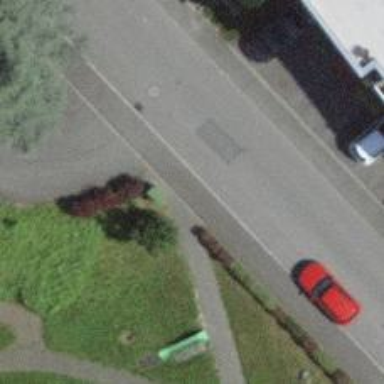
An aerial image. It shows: Sidewalk along the footway.